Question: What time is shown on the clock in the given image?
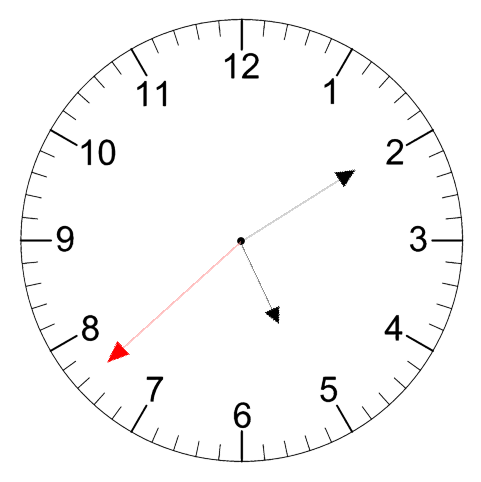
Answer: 05:09:38